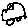
Label: car